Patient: sex M, age 64
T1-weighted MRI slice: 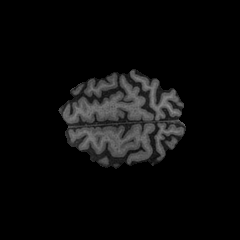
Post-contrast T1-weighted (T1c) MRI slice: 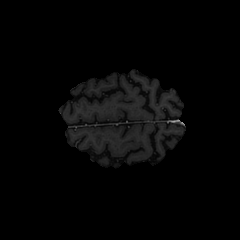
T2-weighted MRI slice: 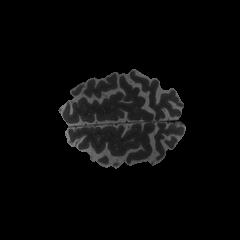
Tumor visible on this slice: no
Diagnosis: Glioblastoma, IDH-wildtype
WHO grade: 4